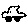
Label: car